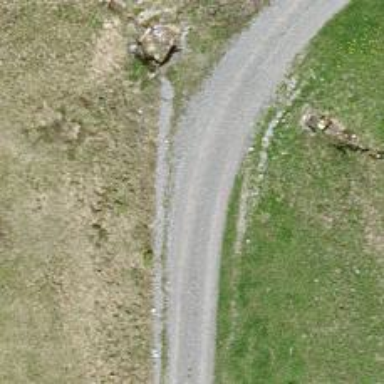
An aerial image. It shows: Track with grade 2 gravel surface.